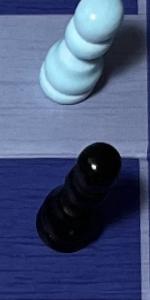
Label: Pawn_Black